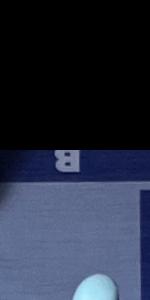
Label: Empty